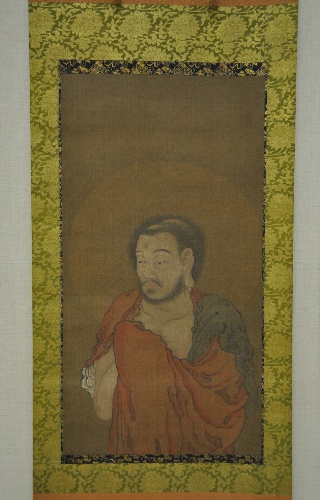
Title: 出山釈迦像 (Shussan Shaka zō)|Shaka (Shakyamuni), The Historical Buddha, Descending from the Mountains
Date: 15th century
Object type: Hanging scroll
Classification: Paintings
Medium: Hanging scroll; ink and color on silk
Culture: Japan
Period: Muromachi period (1392–1573)
Dimensions: Image: 42 1/4 x 22 3/8 in. (107.3 x 56.8 cm)
Overall with knobs: 80 3/4 x 31 3/8 in. (205.1 x 79.7 cm)
Department: Asian Art
Credit line: Rogers Fund, 1918
Accession year: 1918
Repository: Metropolitan Museum of Art, New York, NY
Tags: Shakyamuni|Buddha